Question: I am a developer in DotNet. I want to give skype a possibility to add a webcam simulator and send my bitmap frames to the DirectShow simulator. In this case I can draw my images in my application and on skype I can share this images to my friend.

I was on:
<URL>
but it's no Dotnet and I am not sure what example I should believe in.
I also saw:
<URL>
But as far as I undestand, here I cannot do with this framework what I need, or can I?
My question is: What is basically needed to create such an DirectShow item?
Regards
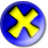
Answer: It is possible through a virtual device, see
- <URL>
You will have hard time implementing this in C# only, as the APIs are for native code.